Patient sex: M
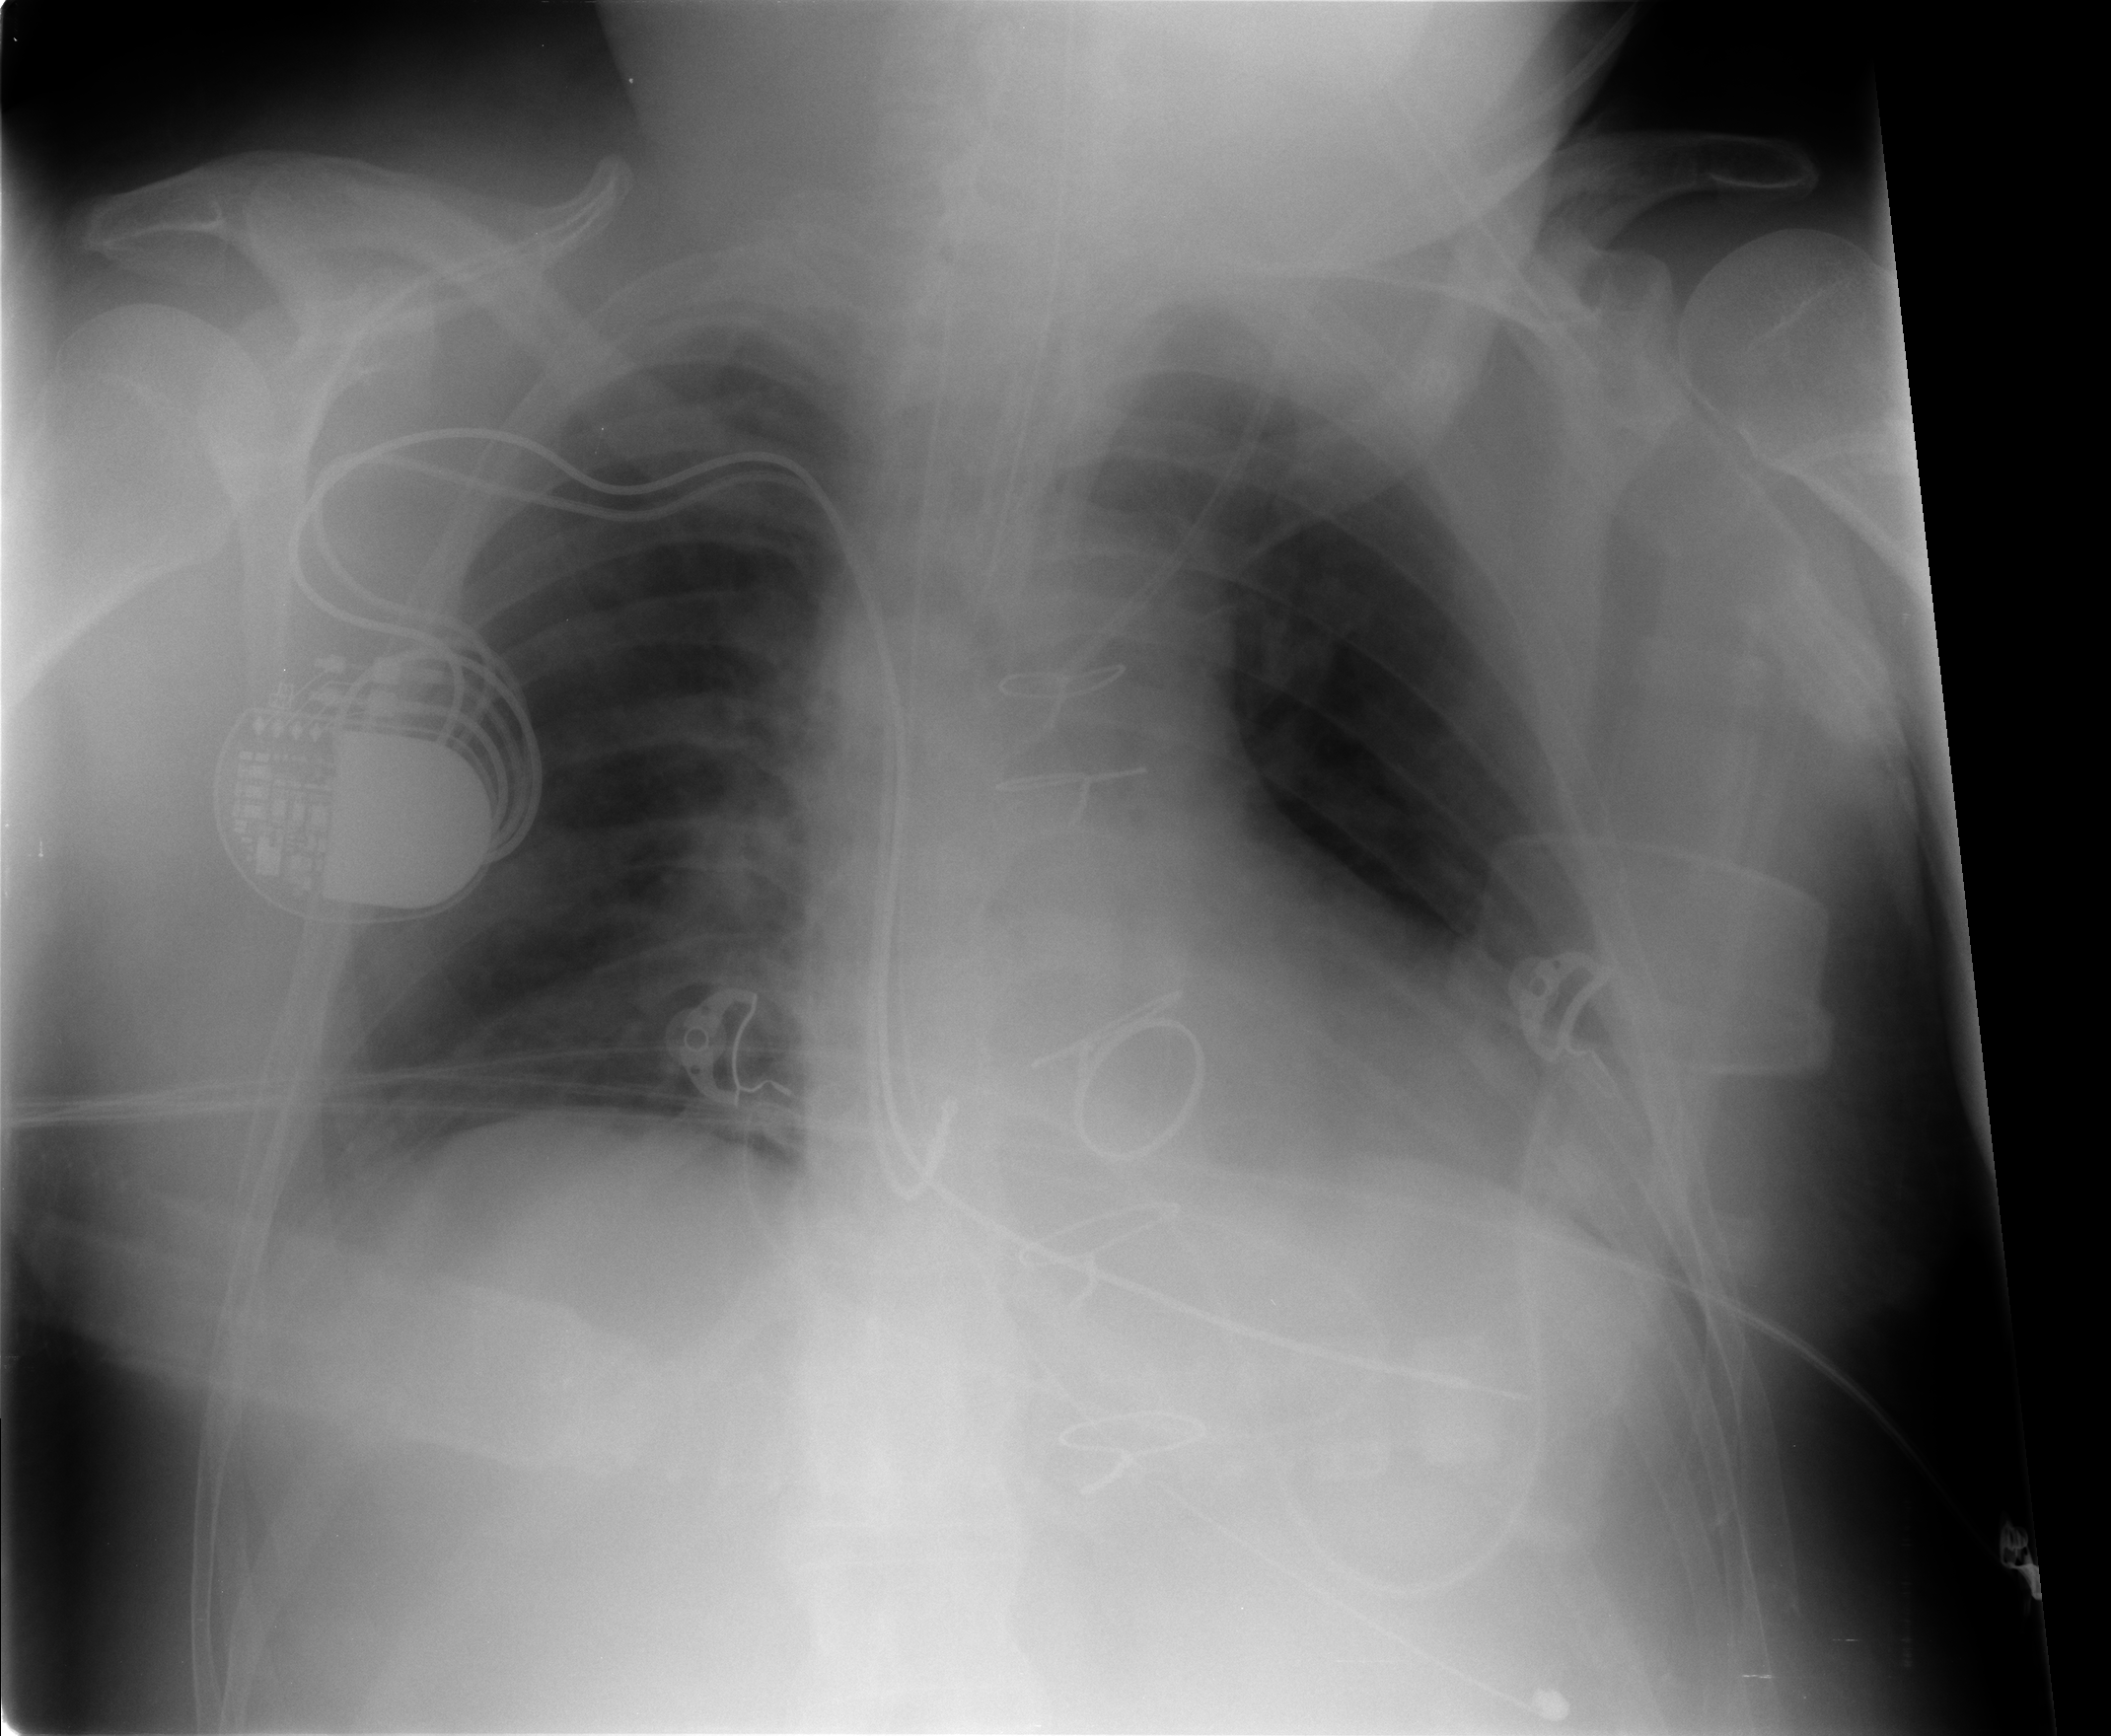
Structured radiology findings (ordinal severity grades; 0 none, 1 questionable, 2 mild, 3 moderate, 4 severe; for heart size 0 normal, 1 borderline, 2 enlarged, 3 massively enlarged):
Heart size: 0
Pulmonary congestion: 0
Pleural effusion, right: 0
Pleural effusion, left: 1
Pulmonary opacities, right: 1
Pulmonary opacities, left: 0
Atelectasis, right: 2
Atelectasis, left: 2